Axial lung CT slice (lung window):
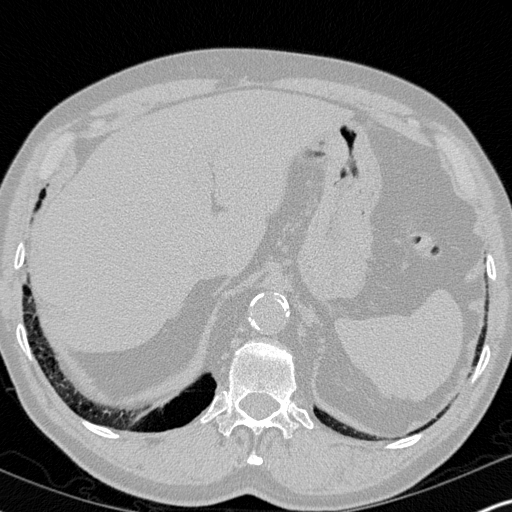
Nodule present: no